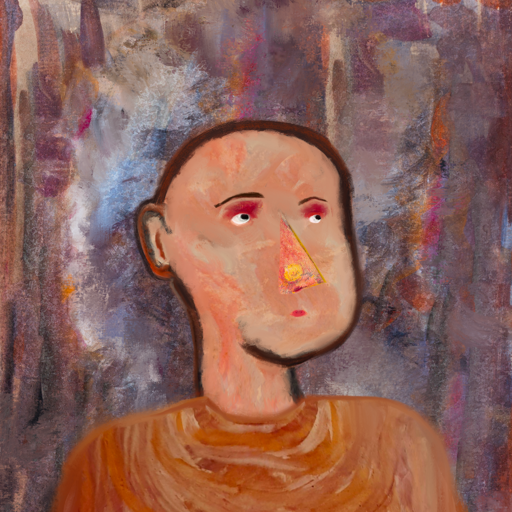
Background: Hypocrite, Head And Neck Side: Roy_Bahadur, Face Side: Irani, Bust: Pious_Lady, Hair Side: Blank, Head Accessory: Blank, Second Necklace: Blank, Necklace: Blank, Baby: Blank